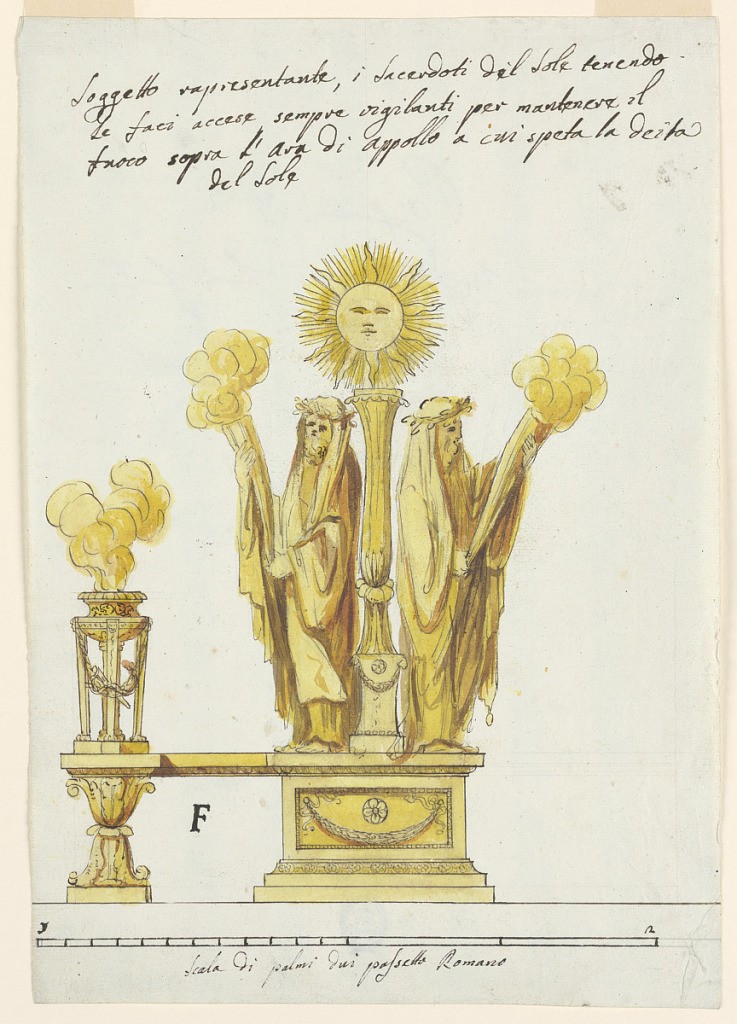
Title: Design for an Andiron
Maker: Luigi Righetti, Italian, 1780 - 1819
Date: late 18th century
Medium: Pen and black ink, brush and yellow, brown watercolor, graphite on light blue paper
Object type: Drawing
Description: Vertical rectangle. Design for an andiron; an entablature is supported as a base by two calyces forming a baluster at left, by a pedestal at right. Upon it stands at left a bowl with a fire emitting smoke, and at right two figures of priests with their backs to a column, a sunshine emitting rays above. The priests hold horns from which smoke rises. Scale at bottom.